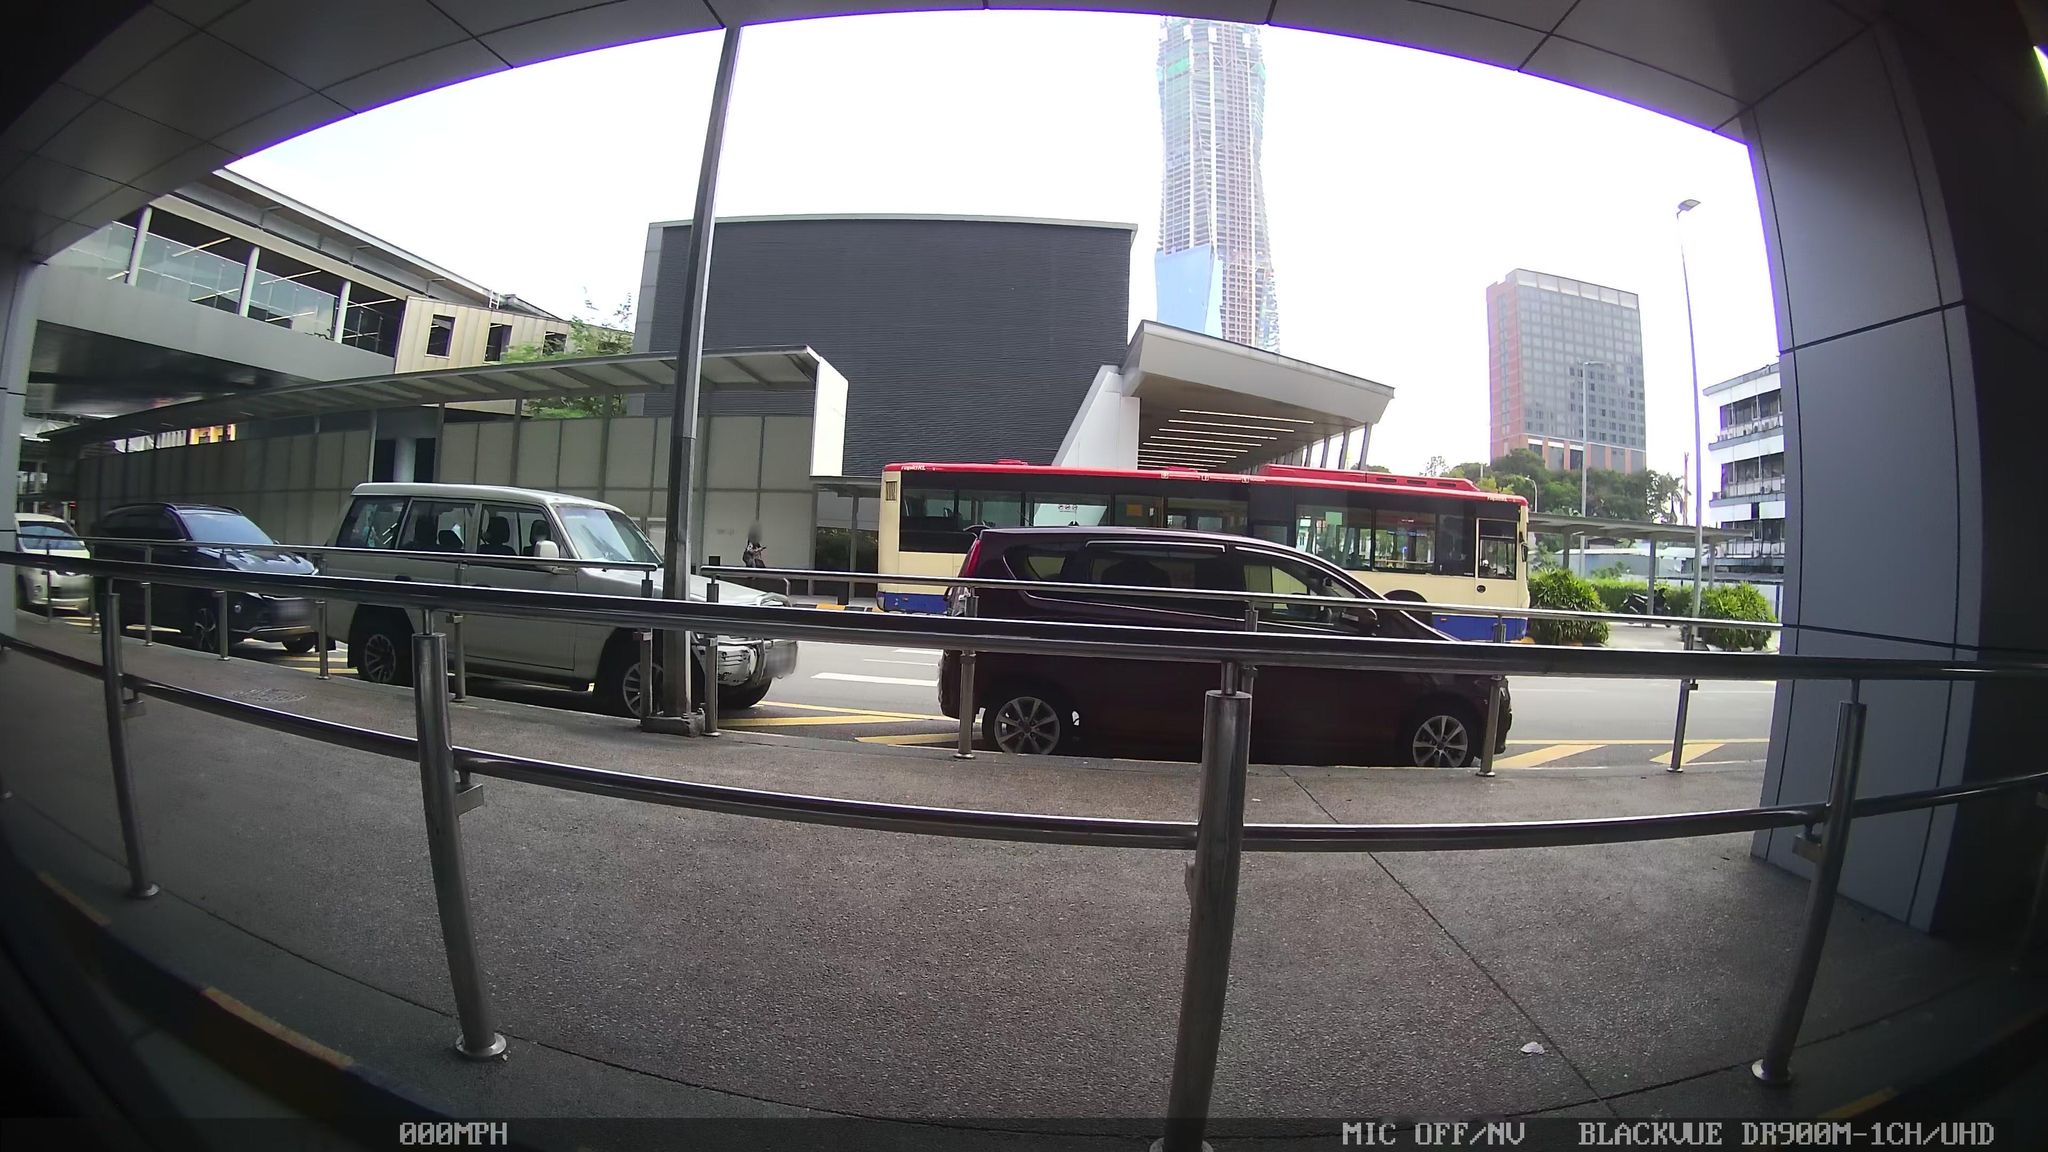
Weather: clear
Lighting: day
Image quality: good
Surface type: walking surface
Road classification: footway, corridor
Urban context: urban centre
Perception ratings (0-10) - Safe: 1.62, Lively: 7.58, Beautiful: 1.4, Boring: 2.76, Depressing: 7.59, Wealthy: 3.23